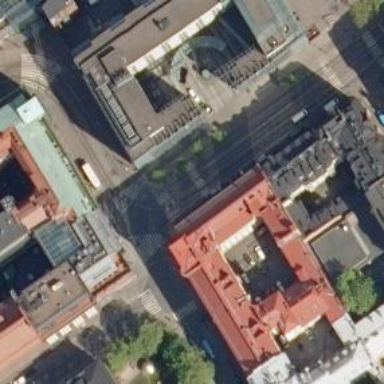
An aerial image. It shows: Tertiary road with asphalt surface. It has embedded tram rails.